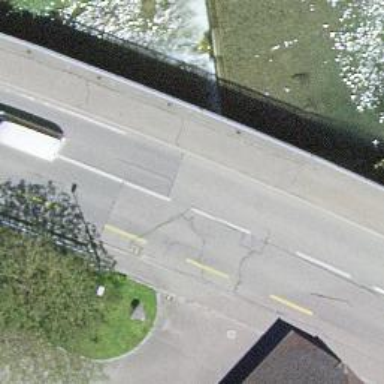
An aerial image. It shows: Primary highway bridge with asphalt surface and dedicated cycle lane on the left.